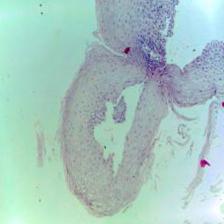
Diagnosis: Normal